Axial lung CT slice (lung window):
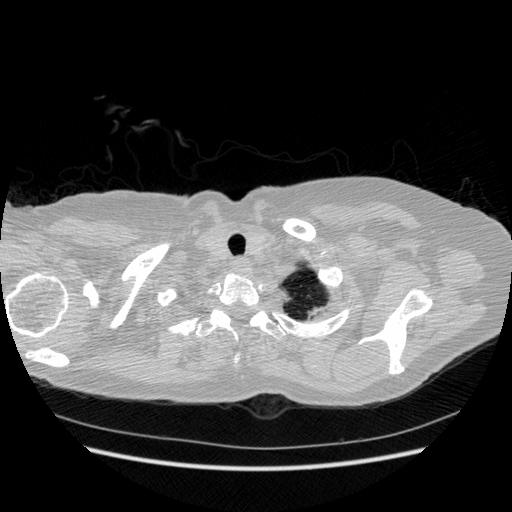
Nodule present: no